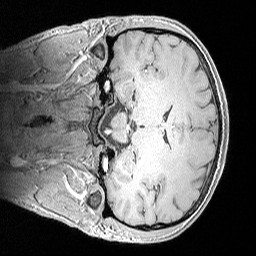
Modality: MP2RAGE
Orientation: coronal
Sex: male
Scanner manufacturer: siemens
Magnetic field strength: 3 T
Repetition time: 5 s
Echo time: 0.00292 s